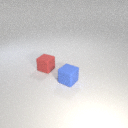
small blue rubber cube to the right of small red rubber cube